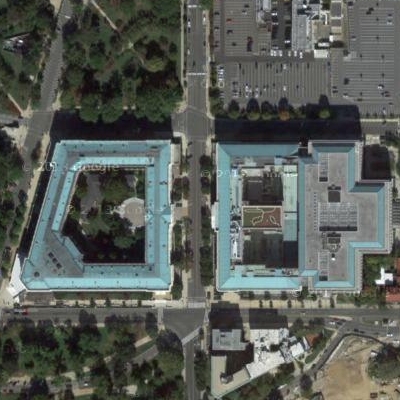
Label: Industry